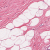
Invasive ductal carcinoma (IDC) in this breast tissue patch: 0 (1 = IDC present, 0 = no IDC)